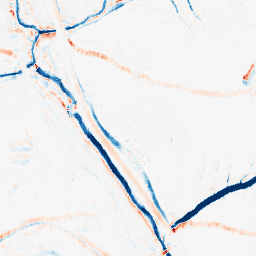
Category: morphological
Decomposition family: morphological_ellipse
Decomposition parameters: operation: average
width: 10
height: 5
Upsampling method: lanczos
Upsampling parameters: scale: 8
Upsampling scale: 8